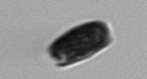
Label: Thalassiosira